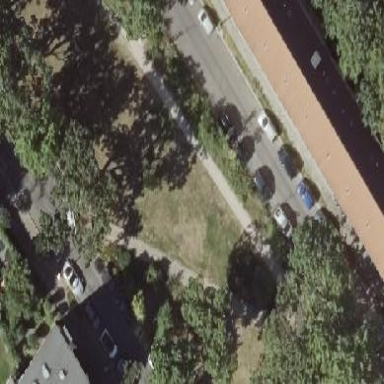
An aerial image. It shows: Park.